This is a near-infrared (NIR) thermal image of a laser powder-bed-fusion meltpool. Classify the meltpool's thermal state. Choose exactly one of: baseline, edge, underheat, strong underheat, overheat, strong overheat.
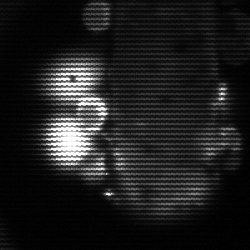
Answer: strong underheat